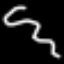
Label: squiggle